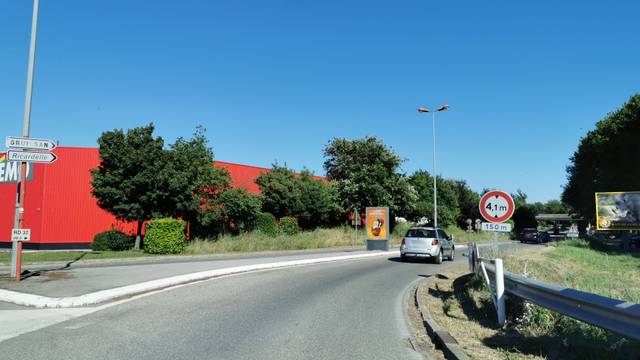
Region: France
Coordinates: 43.175, 3.026